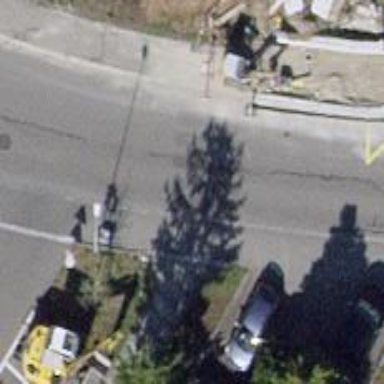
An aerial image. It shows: Marked footway crossing with table traffic calming feature.